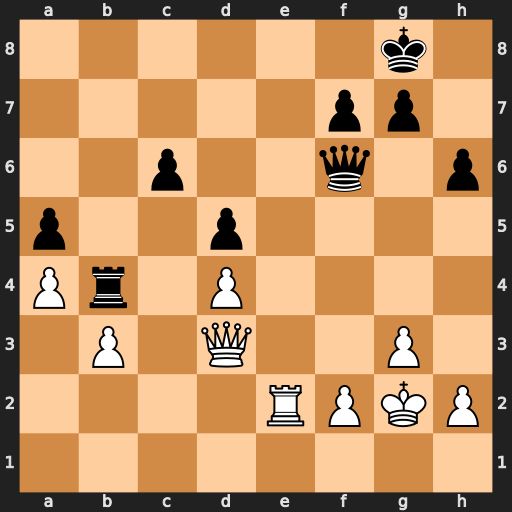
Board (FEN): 6k1/5pp1/2p2q1p/p2p4/Pr1P4/1P1Q2P1/4RPKP/8
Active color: w
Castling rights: -
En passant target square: -
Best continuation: Re8#